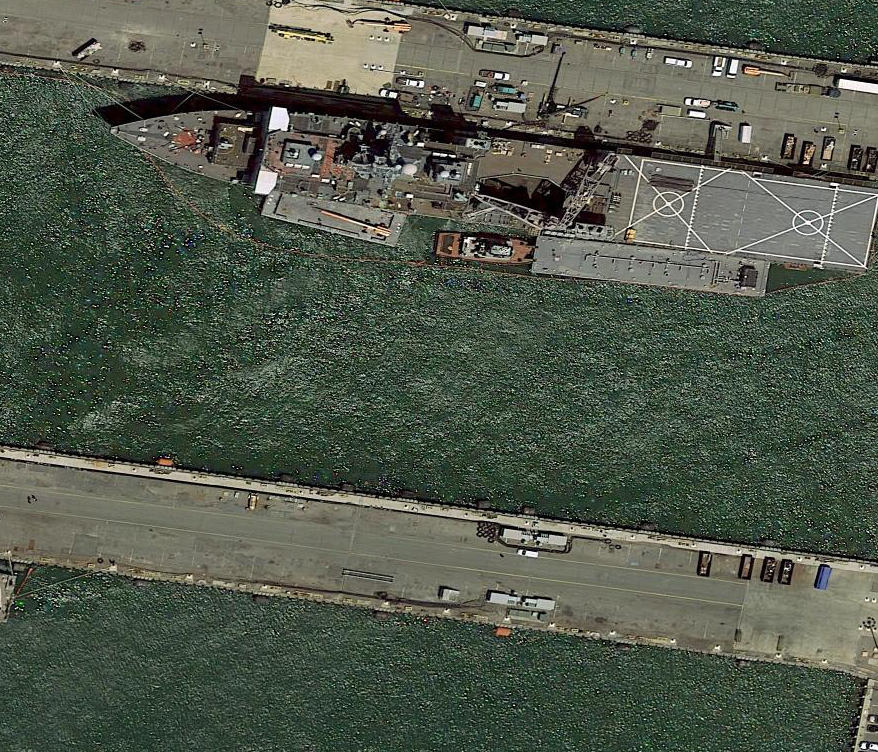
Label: Whitby_Island-class_dock_landing_ship